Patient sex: F
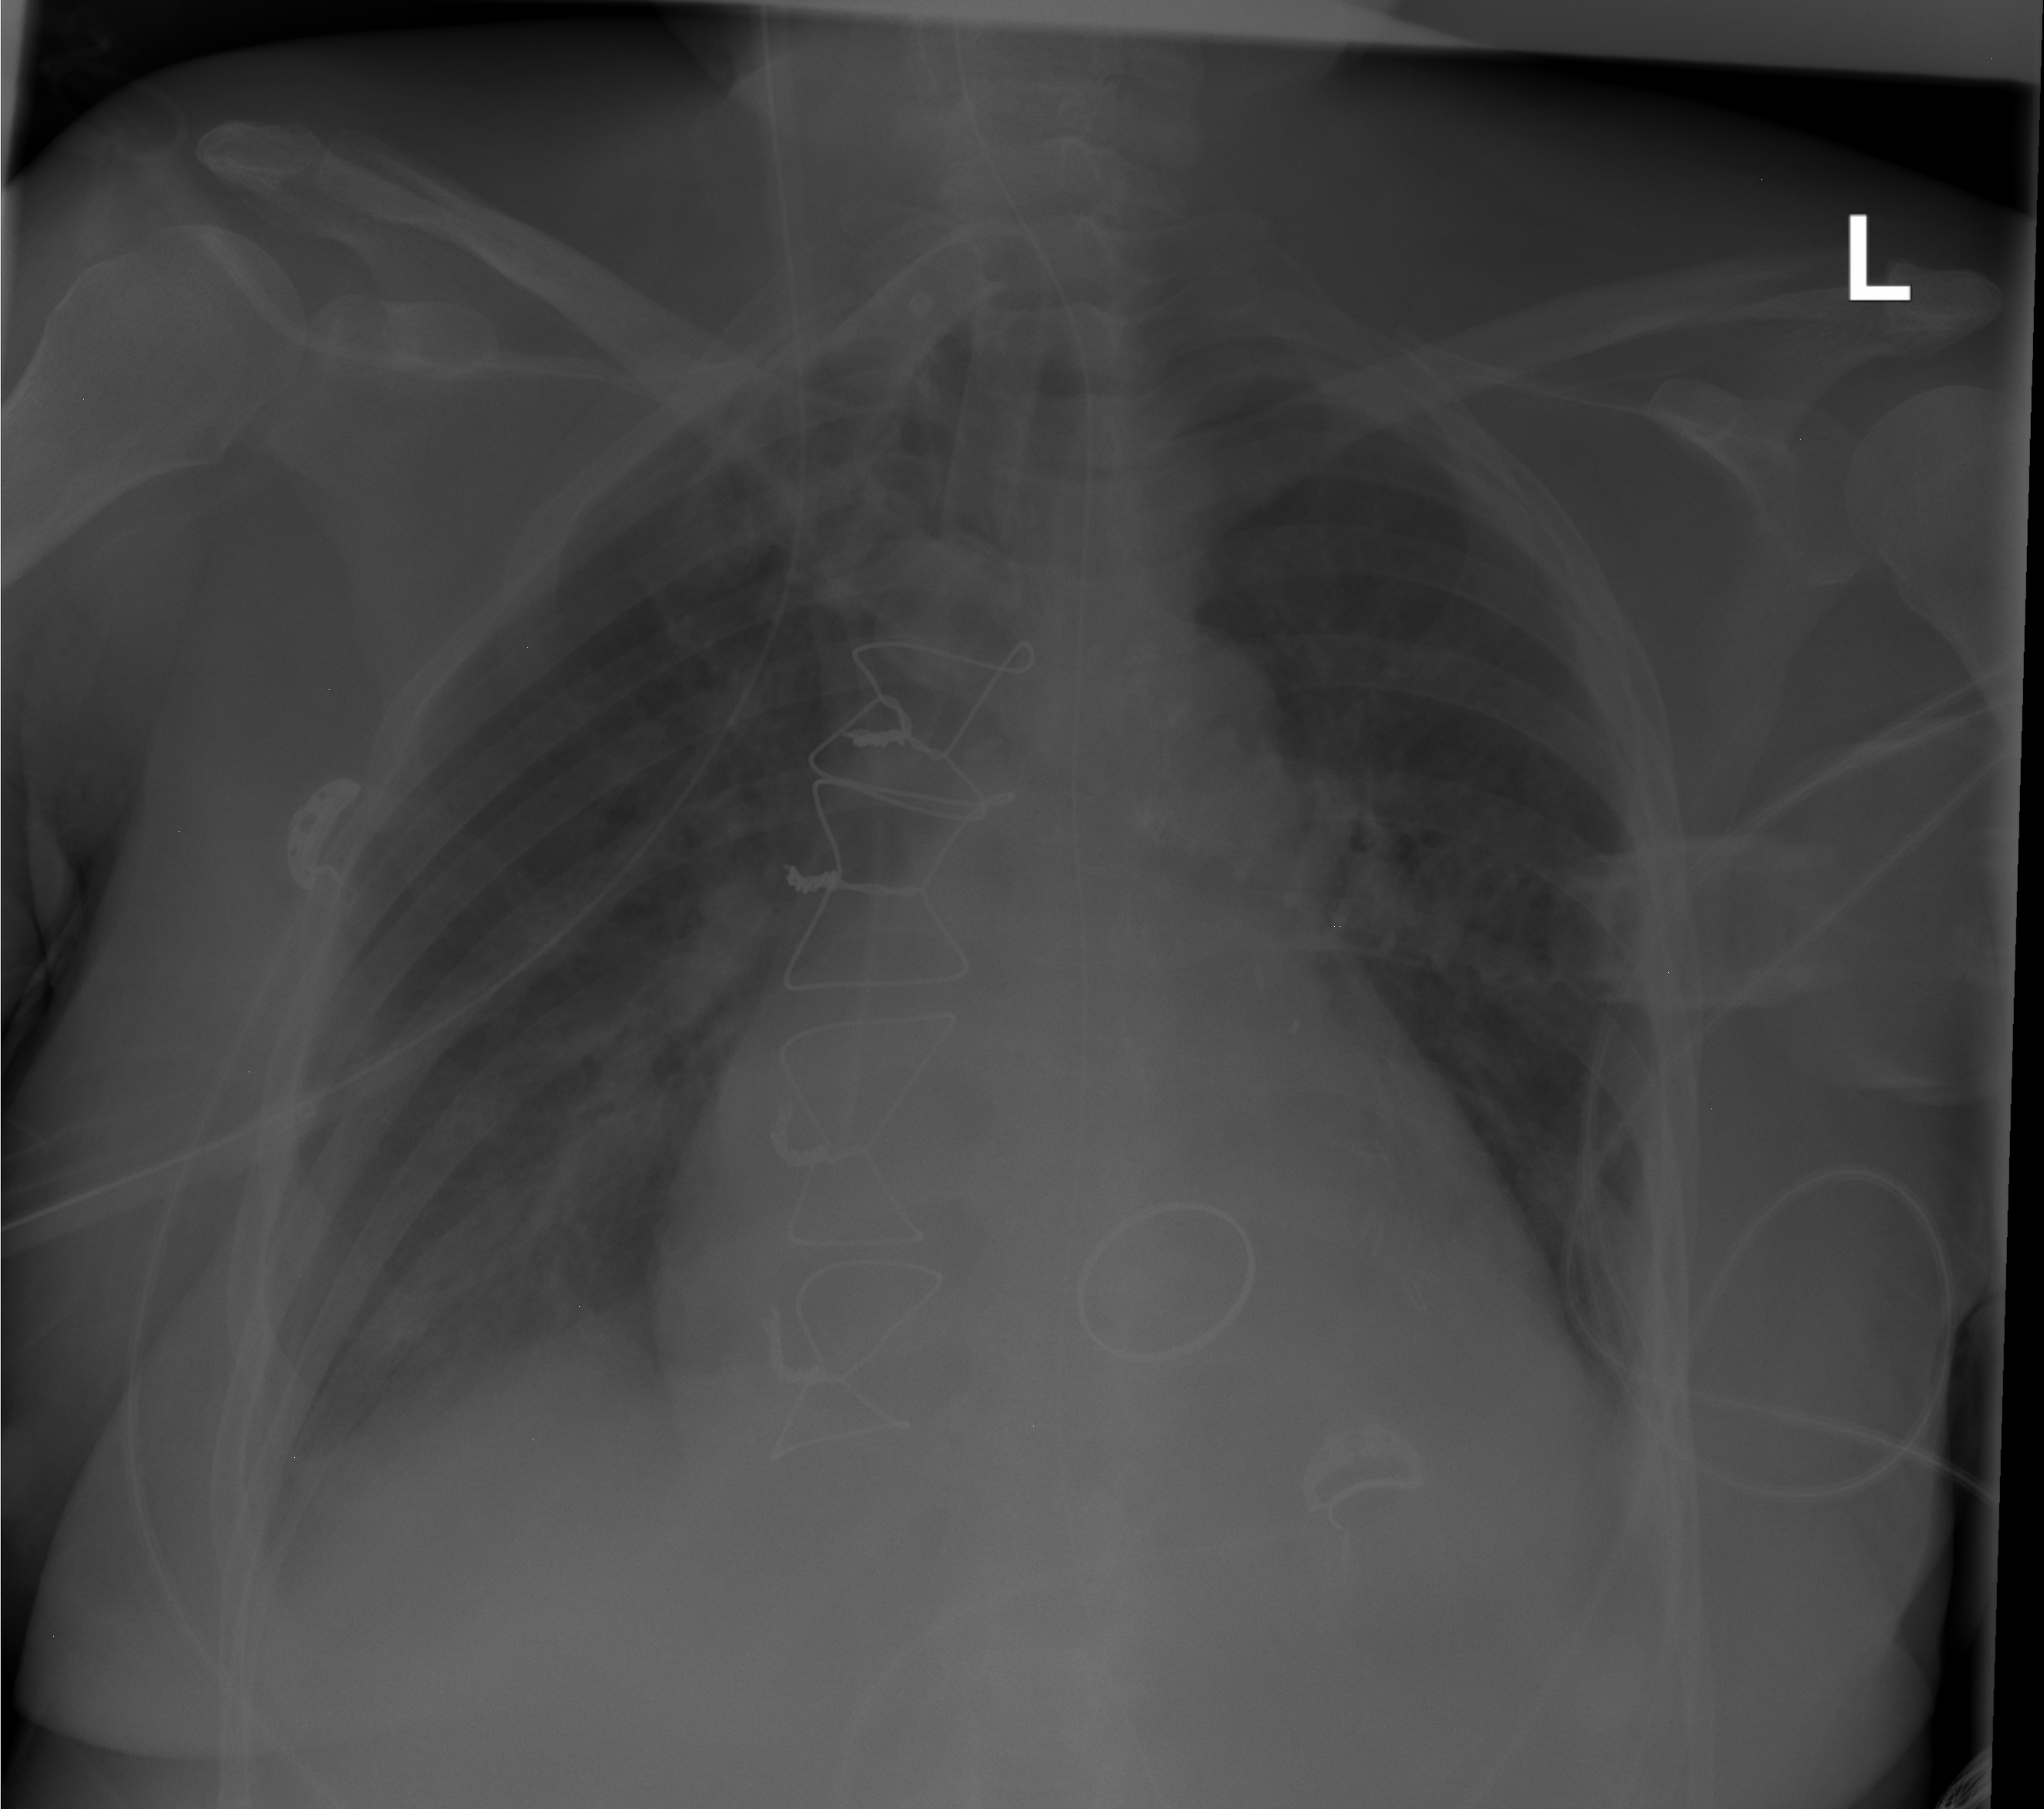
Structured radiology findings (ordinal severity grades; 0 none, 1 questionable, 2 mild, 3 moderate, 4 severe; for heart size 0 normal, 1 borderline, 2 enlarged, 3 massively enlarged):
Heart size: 2
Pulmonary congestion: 2
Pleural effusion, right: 2
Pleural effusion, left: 1
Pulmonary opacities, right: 2
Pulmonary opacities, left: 0
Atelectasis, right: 2
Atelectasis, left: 2